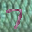
Label: 7